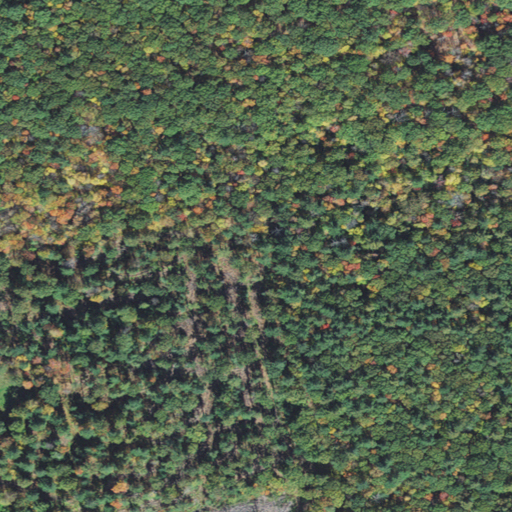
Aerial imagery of mountain in Massachusetts named East Hill containing mixed forest, deciduous forest, evergreen forest, and grassland